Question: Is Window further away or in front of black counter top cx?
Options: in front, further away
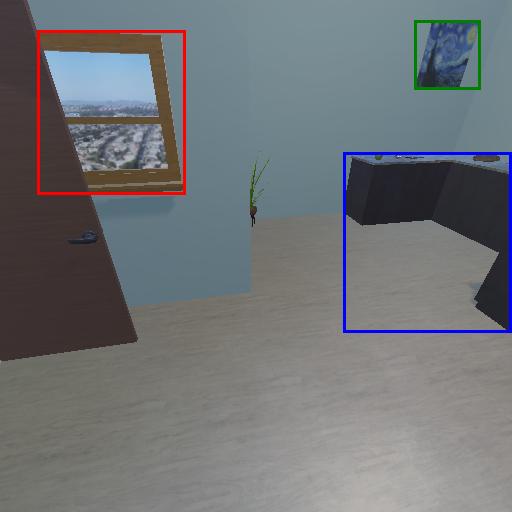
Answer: in front